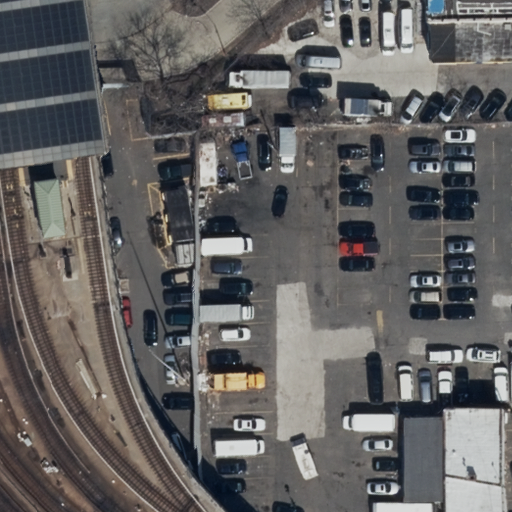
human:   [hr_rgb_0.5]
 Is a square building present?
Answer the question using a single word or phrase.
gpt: no

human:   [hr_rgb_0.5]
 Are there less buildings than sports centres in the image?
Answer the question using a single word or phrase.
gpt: no

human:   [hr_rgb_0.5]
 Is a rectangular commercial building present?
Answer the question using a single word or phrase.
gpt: no

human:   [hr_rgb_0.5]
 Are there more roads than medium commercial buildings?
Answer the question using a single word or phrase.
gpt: yes

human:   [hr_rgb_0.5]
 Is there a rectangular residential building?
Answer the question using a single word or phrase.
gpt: yes

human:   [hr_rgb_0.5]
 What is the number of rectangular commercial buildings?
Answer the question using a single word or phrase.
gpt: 0

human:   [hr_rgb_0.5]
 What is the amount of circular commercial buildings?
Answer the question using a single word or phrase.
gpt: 0

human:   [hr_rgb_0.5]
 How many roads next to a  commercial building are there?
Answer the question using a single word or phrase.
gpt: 0

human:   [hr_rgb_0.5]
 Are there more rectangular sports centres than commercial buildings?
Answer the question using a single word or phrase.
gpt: yes

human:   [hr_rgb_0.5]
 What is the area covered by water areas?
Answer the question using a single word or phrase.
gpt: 0m2

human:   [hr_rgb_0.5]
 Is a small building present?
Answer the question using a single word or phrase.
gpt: yes

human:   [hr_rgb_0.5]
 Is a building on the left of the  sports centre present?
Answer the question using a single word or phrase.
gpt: yes

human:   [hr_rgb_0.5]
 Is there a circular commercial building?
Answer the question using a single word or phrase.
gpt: no

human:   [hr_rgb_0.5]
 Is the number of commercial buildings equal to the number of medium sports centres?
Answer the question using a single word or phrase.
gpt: no

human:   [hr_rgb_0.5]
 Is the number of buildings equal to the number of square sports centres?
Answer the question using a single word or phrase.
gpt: no

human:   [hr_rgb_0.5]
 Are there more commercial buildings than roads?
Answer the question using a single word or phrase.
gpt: no

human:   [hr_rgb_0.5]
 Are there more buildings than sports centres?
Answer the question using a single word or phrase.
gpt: yes

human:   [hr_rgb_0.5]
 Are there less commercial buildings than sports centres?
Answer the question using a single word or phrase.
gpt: yes

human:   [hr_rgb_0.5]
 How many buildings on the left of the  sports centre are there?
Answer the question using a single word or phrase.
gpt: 2

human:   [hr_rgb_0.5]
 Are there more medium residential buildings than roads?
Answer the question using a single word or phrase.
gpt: no

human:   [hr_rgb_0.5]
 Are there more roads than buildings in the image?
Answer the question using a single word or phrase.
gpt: yes

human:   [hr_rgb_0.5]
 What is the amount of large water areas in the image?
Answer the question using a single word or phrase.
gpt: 0

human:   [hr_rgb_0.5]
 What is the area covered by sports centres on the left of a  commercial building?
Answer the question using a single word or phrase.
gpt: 0m2

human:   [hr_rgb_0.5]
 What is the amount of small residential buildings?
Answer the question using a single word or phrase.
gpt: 1

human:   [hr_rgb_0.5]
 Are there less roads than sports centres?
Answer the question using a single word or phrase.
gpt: no

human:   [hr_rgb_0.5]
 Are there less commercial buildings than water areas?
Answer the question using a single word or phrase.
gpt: no

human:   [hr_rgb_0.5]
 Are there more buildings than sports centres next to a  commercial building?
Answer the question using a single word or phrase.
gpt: yes

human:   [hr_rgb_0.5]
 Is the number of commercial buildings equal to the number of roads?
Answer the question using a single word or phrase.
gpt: no

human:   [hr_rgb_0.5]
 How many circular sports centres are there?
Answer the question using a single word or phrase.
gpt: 0

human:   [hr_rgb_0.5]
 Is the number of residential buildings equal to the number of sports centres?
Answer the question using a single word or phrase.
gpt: no

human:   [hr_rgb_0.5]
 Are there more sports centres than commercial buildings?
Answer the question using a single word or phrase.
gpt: yes

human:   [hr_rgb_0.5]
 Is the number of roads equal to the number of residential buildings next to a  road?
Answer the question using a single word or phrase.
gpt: no

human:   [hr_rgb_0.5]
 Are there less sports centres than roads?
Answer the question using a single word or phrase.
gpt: yes

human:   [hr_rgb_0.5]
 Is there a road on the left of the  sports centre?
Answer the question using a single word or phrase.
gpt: yes

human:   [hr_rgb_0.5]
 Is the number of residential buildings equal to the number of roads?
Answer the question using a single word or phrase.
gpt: no

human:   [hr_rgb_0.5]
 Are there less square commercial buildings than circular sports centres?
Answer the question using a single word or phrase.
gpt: no